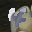
Label: 4